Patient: sex M, age 64
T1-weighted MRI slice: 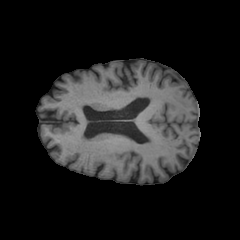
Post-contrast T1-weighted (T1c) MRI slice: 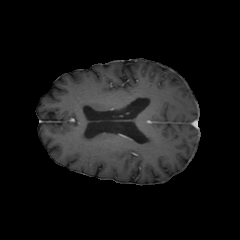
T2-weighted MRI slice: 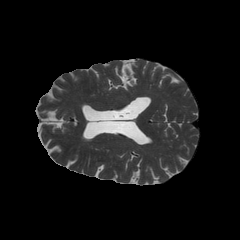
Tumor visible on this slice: no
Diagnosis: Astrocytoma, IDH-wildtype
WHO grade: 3